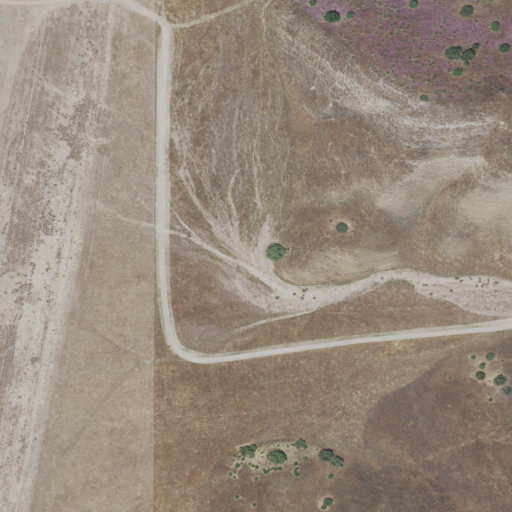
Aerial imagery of valley in California named Old Canyon containing grassland and shrub